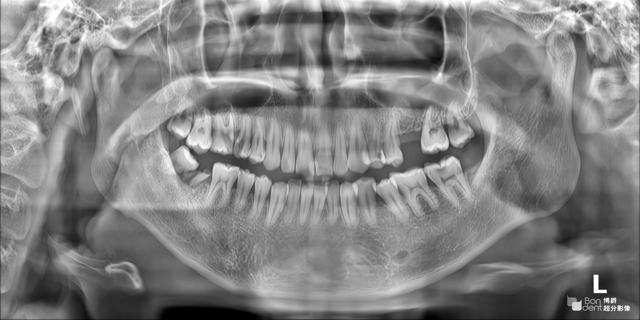
adult